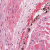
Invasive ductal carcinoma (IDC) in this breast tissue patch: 1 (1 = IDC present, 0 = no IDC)